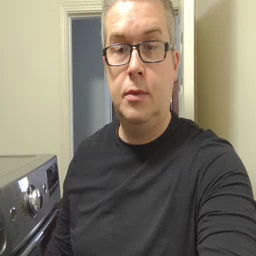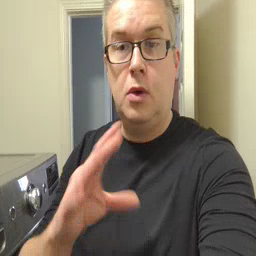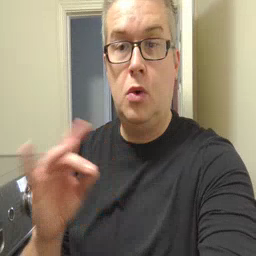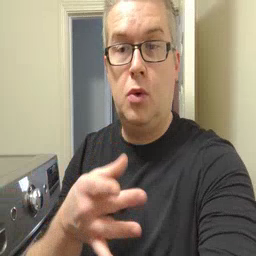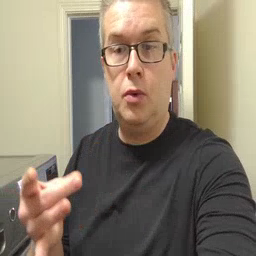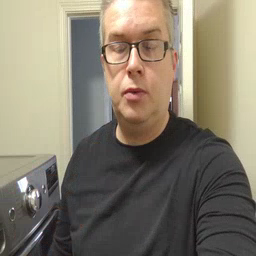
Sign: story